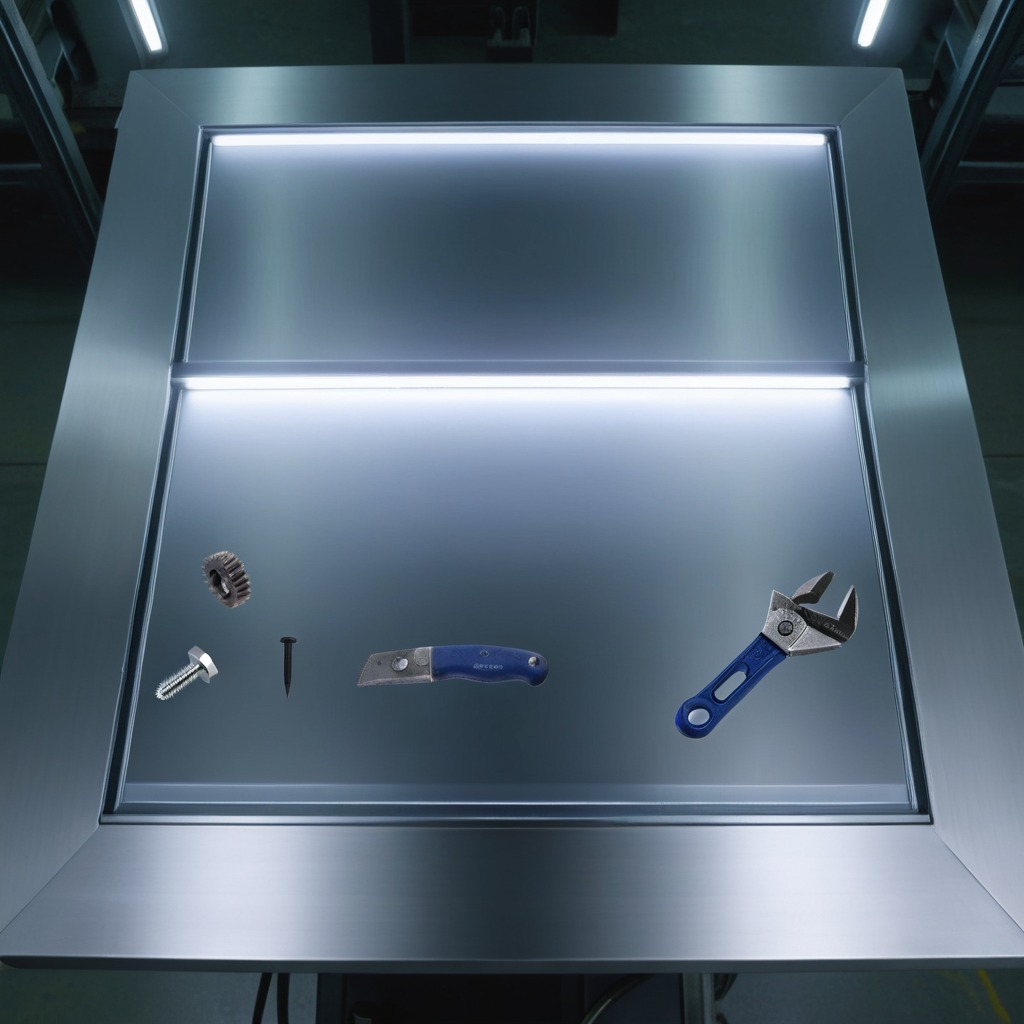
A steel gear with teeth, a utility knife, a metal machine screw, an iron nail, and a wrench are lying on the metal table in a machine shop under fluorescent lights.